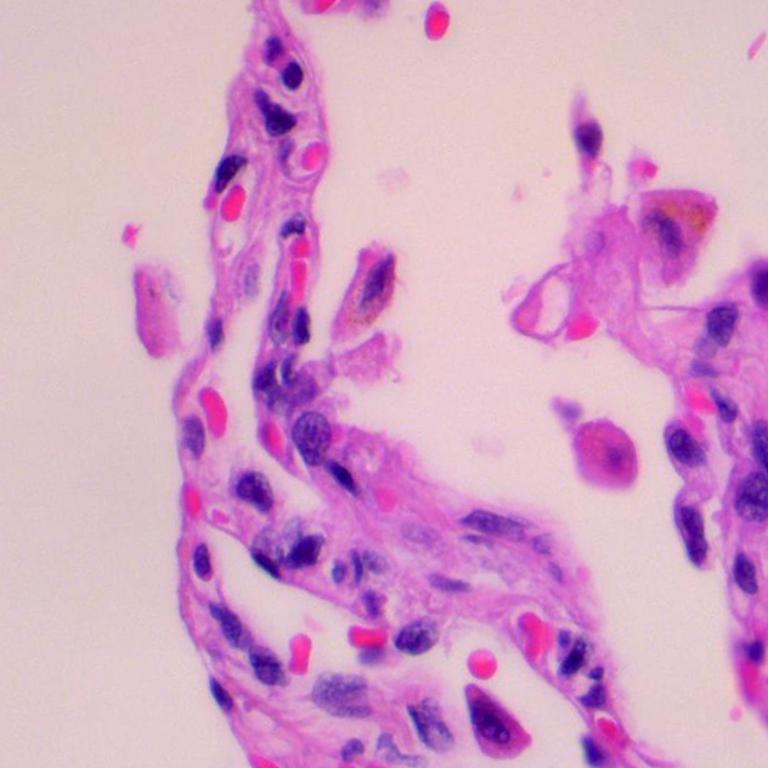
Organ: lung
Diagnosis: benign